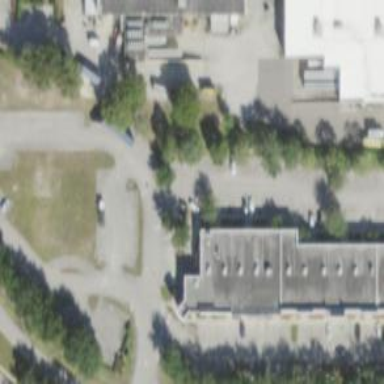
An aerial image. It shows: Fitness centre on leisure land.